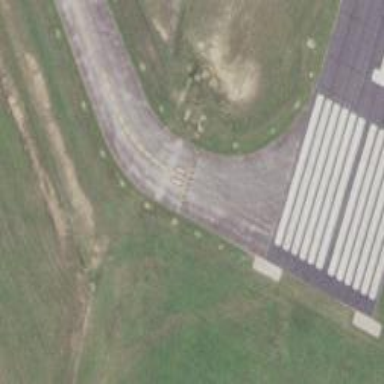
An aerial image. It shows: View of taxiway at the airport.